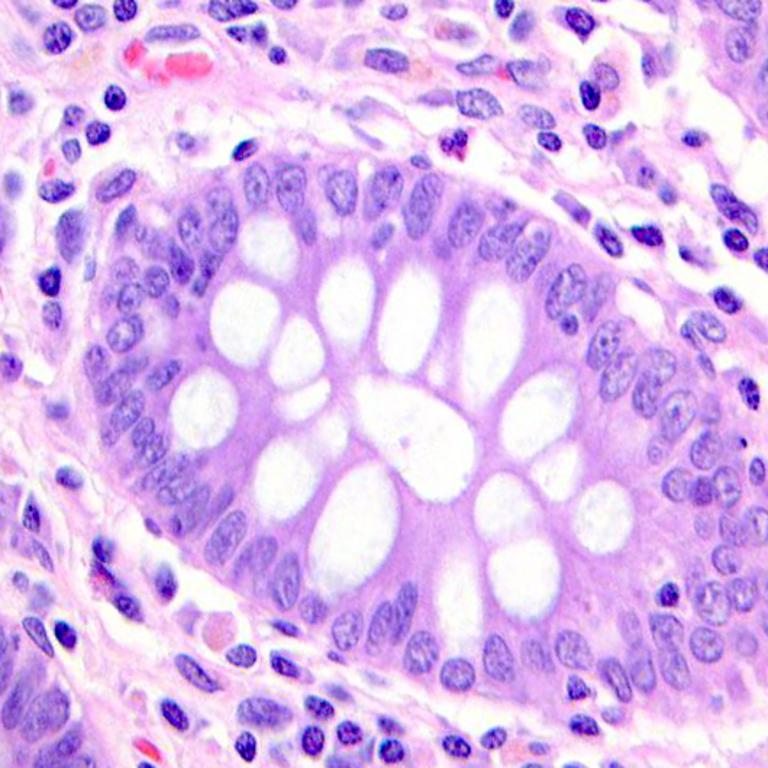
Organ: colon
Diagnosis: benign